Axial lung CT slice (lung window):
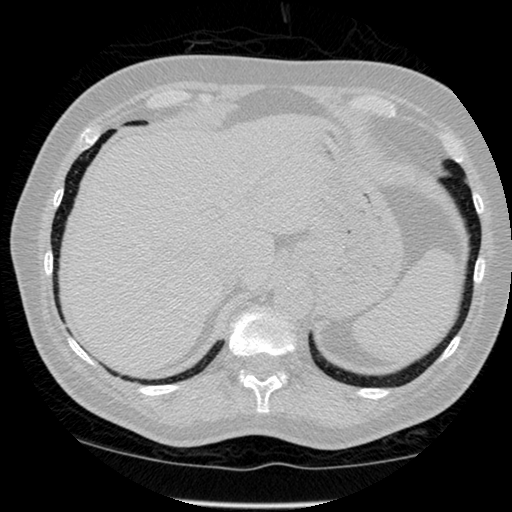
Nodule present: no